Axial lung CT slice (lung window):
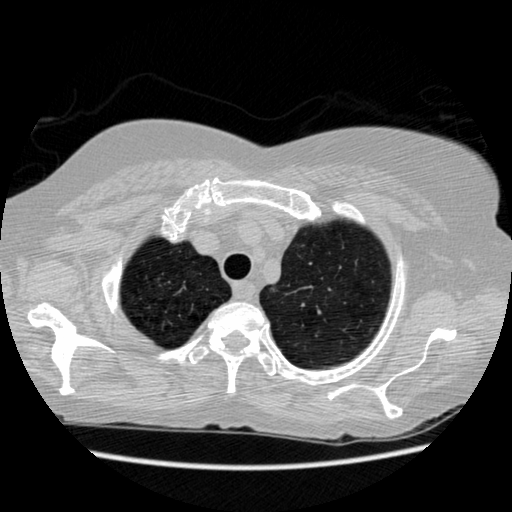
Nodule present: no